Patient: sex M, age 44
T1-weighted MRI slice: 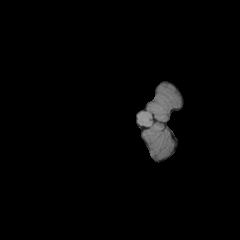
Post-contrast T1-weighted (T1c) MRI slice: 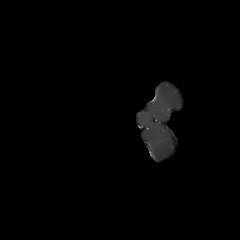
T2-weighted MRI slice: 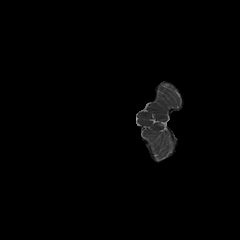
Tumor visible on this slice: no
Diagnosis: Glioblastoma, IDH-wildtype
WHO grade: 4